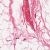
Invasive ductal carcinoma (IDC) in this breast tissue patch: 0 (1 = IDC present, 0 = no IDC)